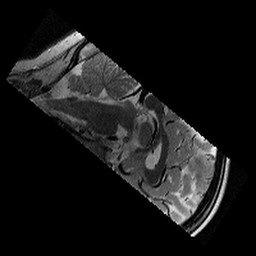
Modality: T2w
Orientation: sagittal
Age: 11
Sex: female
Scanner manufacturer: siemens
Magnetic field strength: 3 T
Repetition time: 9.23 s
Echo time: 0.067 s